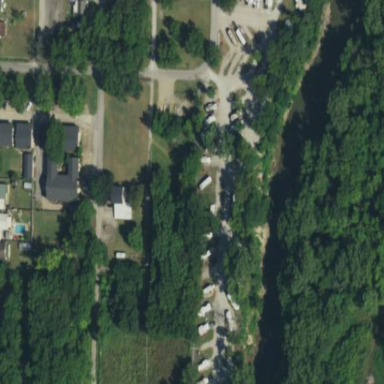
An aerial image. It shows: Caravan site for tourism.